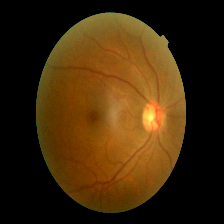
Diabetic retinopathy grade: Mild